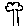
Label: tree